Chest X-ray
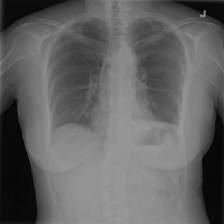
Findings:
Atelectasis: negative
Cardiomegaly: negative
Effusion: negative
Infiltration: negative
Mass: negative
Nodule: negative
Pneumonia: negative
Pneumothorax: positive
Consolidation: negative
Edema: negative
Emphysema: negative
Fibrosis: negative
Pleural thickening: negative
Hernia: negative